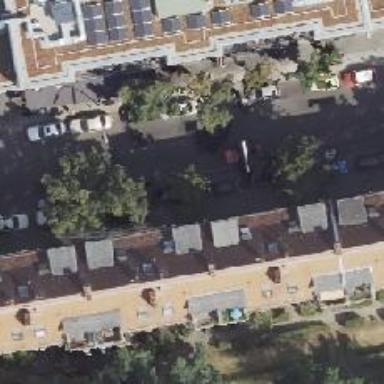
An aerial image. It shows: Broadleaved deciduous tree with parking obstacle nearby.